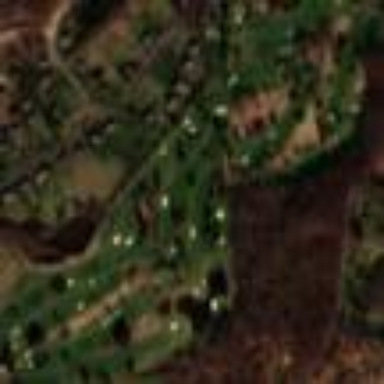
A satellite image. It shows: Designated golf cartpath for service vehicles.